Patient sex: M
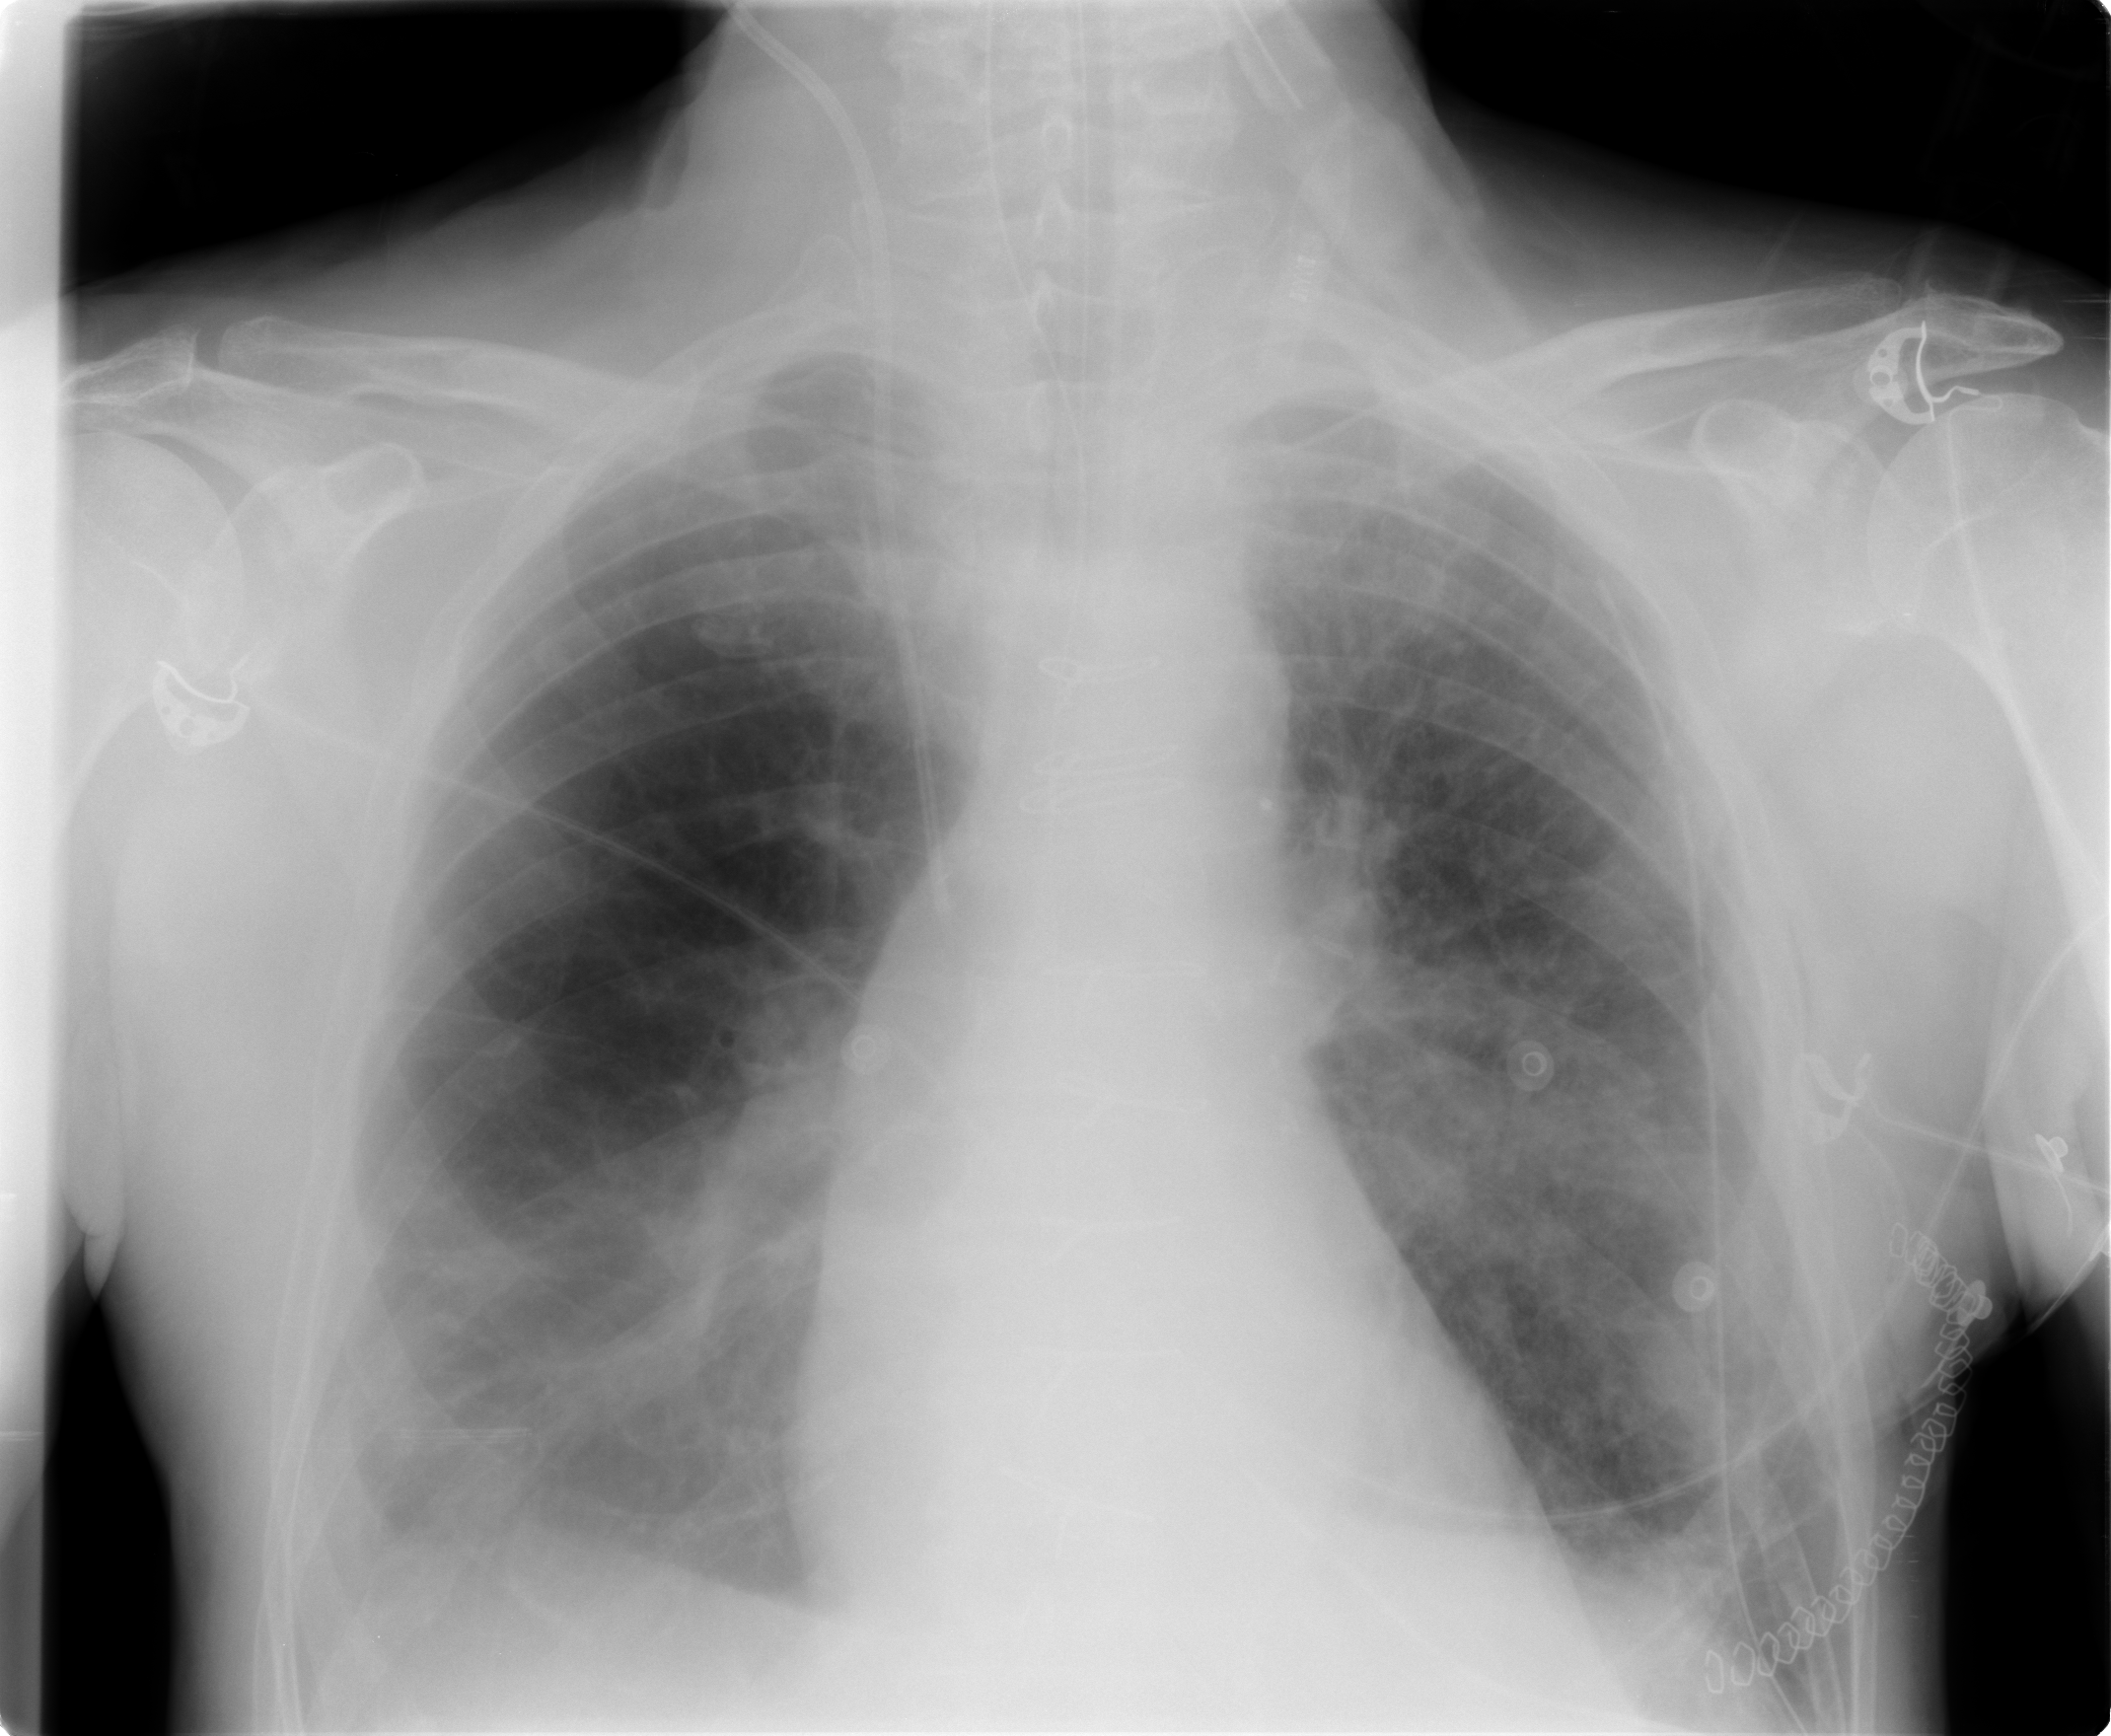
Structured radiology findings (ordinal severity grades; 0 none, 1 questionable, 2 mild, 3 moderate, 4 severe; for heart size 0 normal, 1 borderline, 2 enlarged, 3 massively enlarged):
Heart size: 0
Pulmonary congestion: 0
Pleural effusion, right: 2
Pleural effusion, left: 2
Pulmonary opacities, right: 0
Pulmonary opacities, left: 0
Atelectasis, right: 2
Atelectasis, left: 2